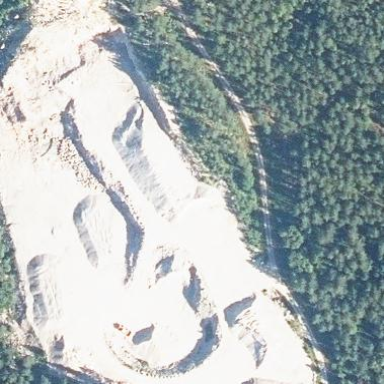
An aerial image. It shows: Quarry area rich in gravel resources.